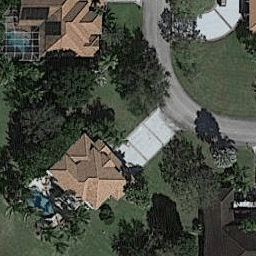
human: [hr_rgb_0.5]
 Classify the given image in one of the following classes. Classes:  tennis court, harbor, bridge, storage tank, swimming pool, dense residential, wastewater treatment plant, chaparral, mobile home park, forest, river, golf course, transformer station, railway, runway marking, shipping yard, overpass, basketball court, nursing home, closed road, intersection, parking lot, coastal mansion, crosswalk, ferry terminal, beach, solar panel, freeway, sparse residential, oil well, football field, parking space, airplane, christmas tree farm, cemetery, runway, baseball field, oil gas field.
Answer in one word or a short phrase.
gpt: sparse residential